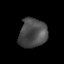
Tissue: lung
Cell type: Others
Senescence score: 0.2321
Nuclear area (px): 785
Mean DAPI intensity: 74.903